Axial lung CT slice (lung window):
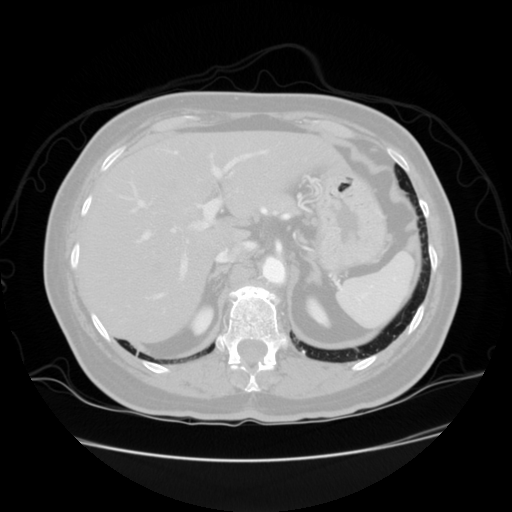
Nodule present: no